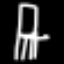
Label: chair